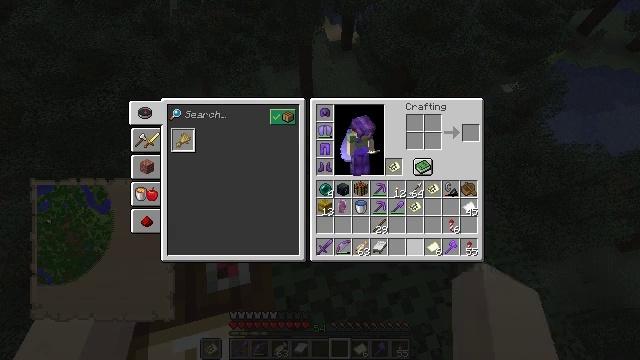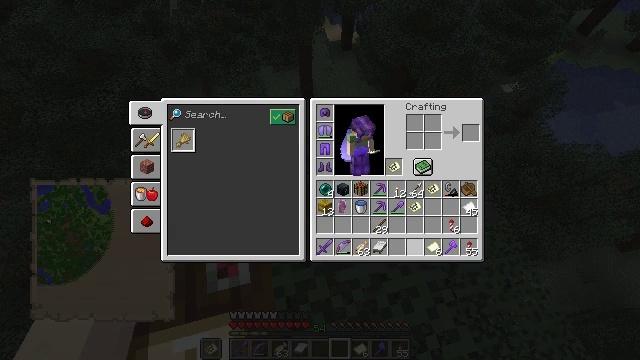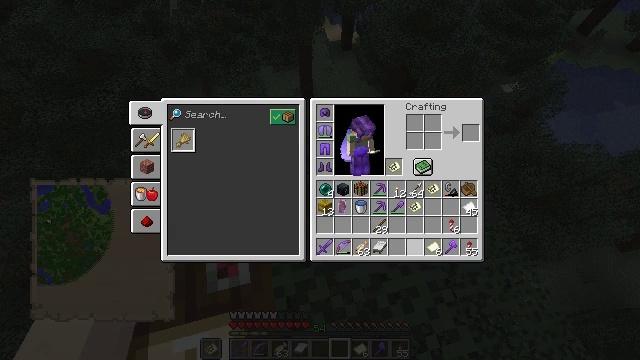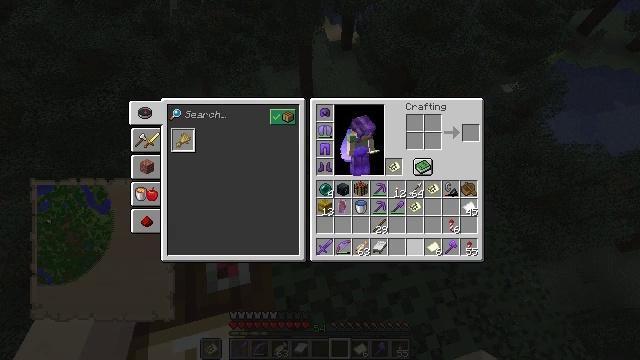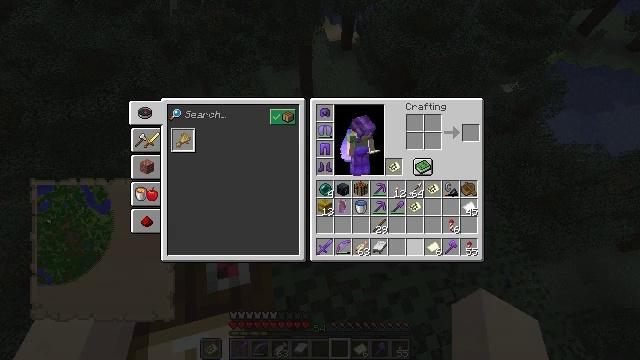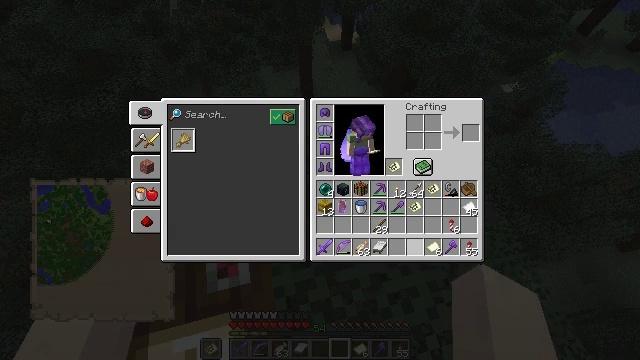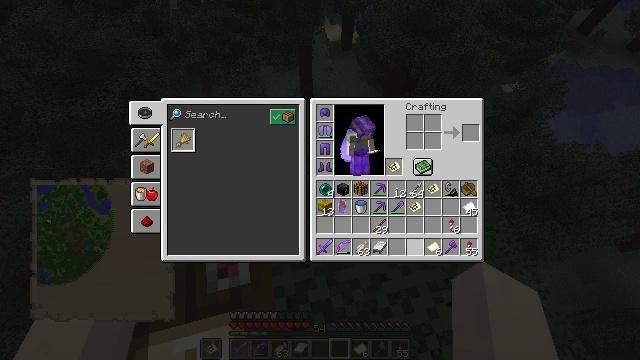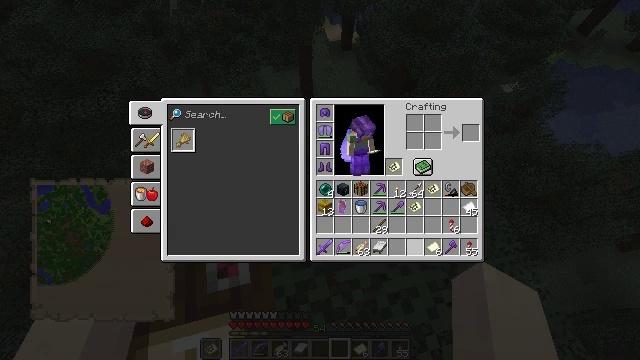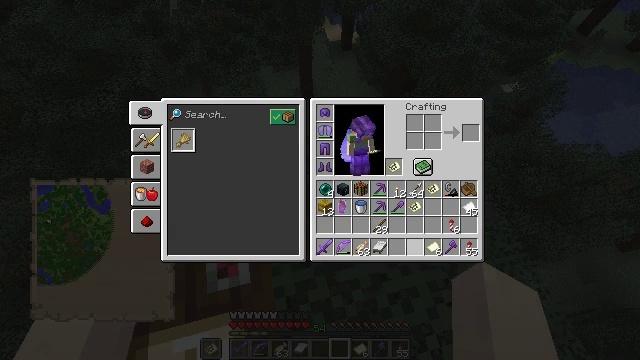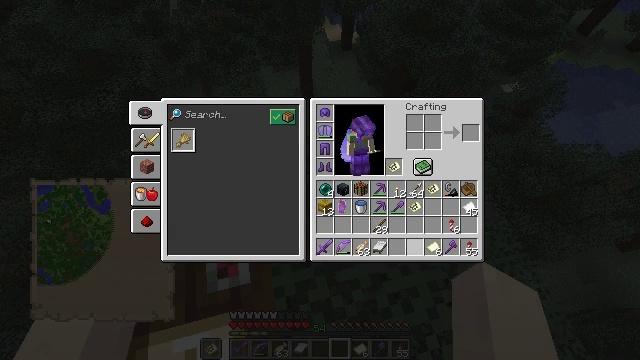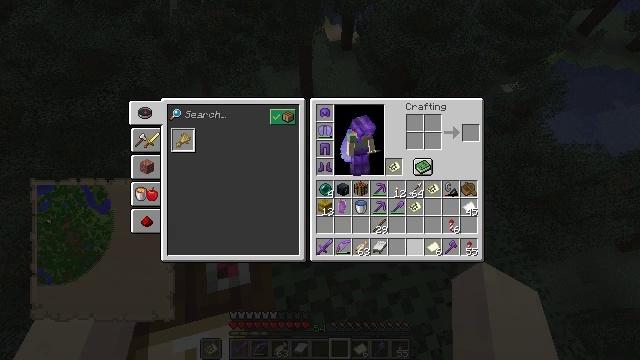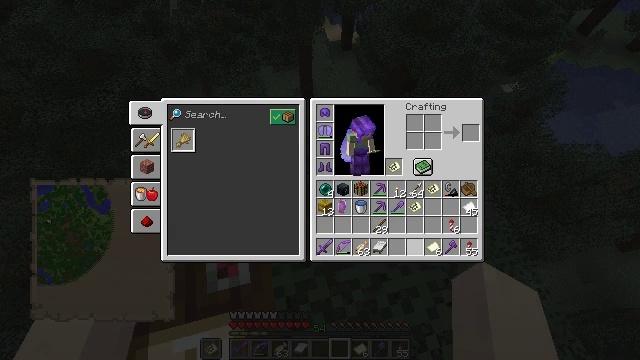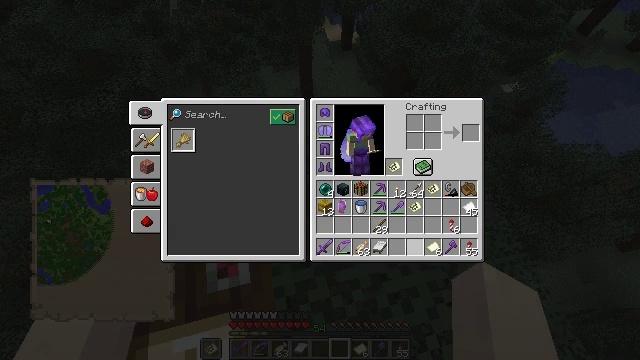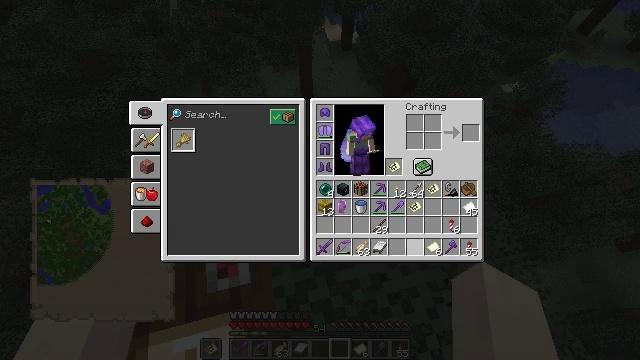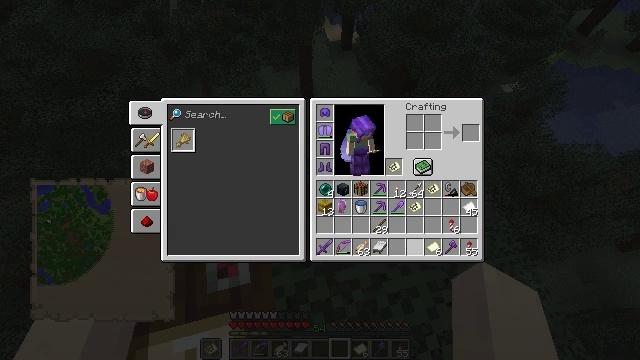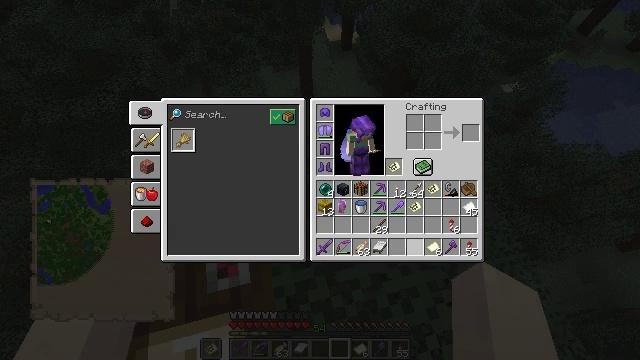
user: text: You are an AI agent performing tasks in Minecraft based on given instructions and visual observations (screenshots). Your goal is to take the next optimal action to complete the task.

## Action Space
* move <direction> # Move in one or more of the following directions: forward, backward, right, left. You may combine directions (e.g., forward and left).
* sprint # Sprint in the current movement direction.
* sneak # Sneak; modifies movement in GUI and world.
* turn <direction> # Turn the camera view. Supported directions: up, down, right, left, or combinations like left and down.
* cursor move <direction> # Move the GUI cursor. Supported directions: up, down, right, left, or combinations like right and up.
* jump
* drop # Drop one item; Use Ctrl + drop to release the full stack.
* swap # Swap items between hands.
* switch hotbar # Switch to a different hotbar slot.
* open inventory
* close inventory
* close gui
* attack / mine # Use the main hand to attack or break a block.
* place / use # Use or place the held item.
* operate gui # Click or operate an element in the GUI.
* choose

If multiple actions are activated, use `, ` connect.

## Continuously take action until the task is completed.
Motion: motion action
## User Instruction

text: Left click on the cartography table to mine it.
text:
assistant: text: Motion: sneak, attack / mine
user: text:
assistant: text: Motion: sneak
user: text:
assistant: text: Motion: sneak
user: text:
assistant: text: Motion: no_op
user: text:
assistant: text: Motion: no_op
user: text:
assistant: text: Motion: no_op
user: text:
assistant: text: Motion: no_op
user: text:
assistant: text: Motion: no_op
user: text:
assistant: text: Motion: no_op
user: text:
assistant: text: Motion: no_op
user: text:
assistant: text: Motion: no_op
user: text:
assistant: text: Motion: no_op
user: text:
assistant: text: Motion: no_op
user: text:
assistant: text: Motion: no_op
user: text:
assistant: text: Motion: no_op
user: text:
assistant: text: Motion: no_op
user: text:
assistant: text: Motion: no_op
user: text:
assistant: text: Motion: no_op
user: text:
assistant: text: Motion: no_op
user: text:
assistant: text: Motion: no_op
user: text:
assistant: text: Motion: no_op
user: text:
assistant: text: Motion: no_op
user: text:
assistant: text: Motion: no_op
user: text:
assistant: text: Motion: no_op
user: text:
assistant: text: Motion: no_op
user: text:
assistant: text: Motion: no_op
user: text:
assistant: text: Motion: no_op
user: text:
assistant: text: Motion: no_op
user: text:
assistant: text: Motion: no_op
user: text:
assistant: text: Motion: no_op